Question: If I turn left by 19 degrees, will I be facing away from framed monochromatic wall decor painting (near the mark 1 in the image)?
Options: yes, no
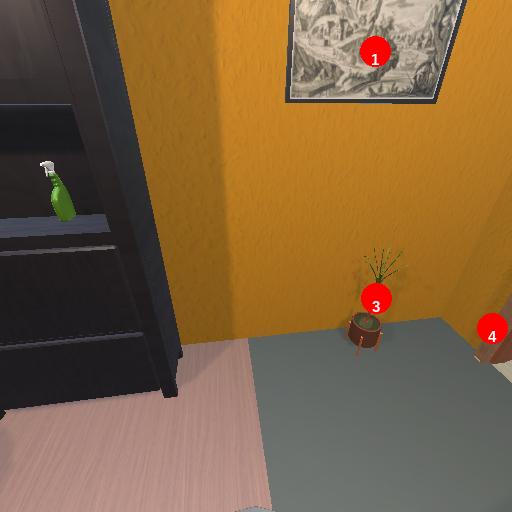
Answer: yes